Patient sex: M
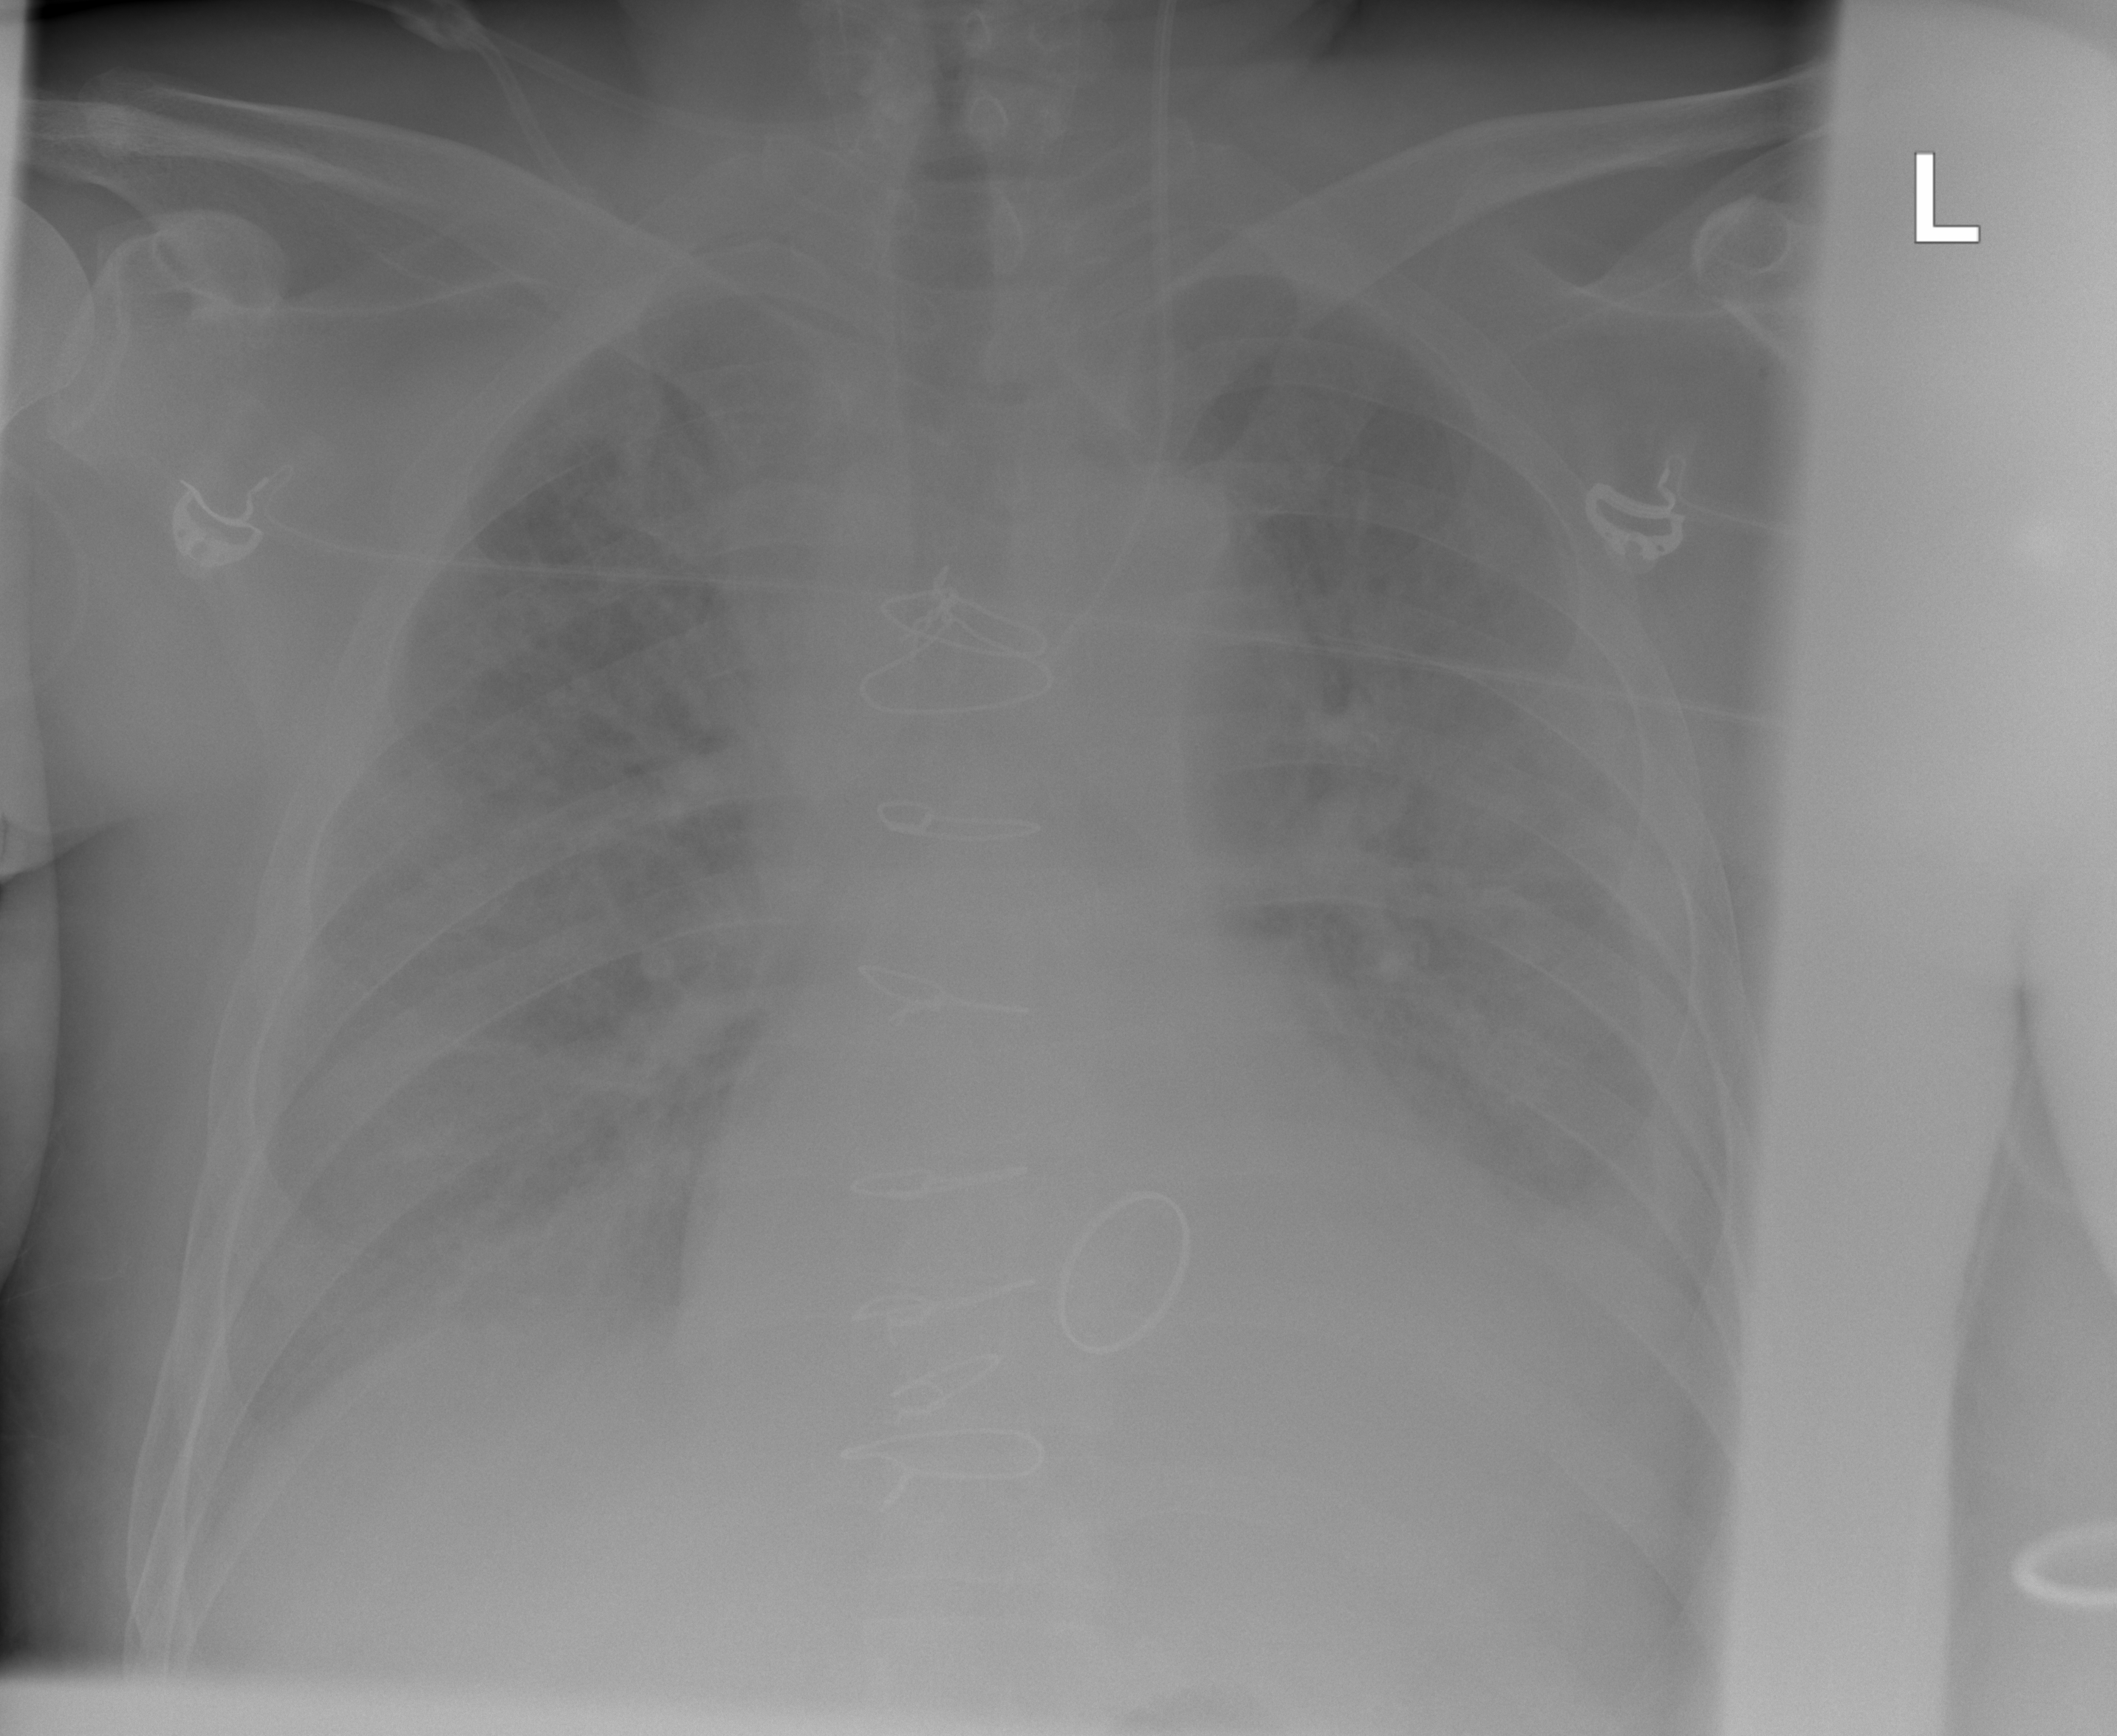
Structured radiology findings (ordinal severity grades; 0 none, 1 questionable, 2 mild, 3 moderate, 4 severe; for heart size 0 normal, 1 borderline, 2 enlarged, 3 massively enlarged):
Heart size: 1
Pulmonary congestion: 2
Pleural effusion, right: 2
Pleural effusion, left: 2
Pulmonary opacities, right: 0
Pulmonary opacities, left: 0
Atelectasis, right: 0
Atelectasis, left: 0